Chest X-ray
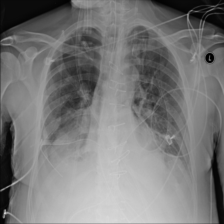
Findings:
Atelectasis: negative
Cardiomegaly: negative
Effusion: positive
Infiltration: negative
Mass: negative
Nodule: negative
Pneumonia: negative
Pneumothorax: positive
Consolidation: negative
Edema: negative
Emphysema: negative
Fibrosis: negative
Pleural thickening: negative
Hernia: negative